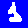
Digit: 1